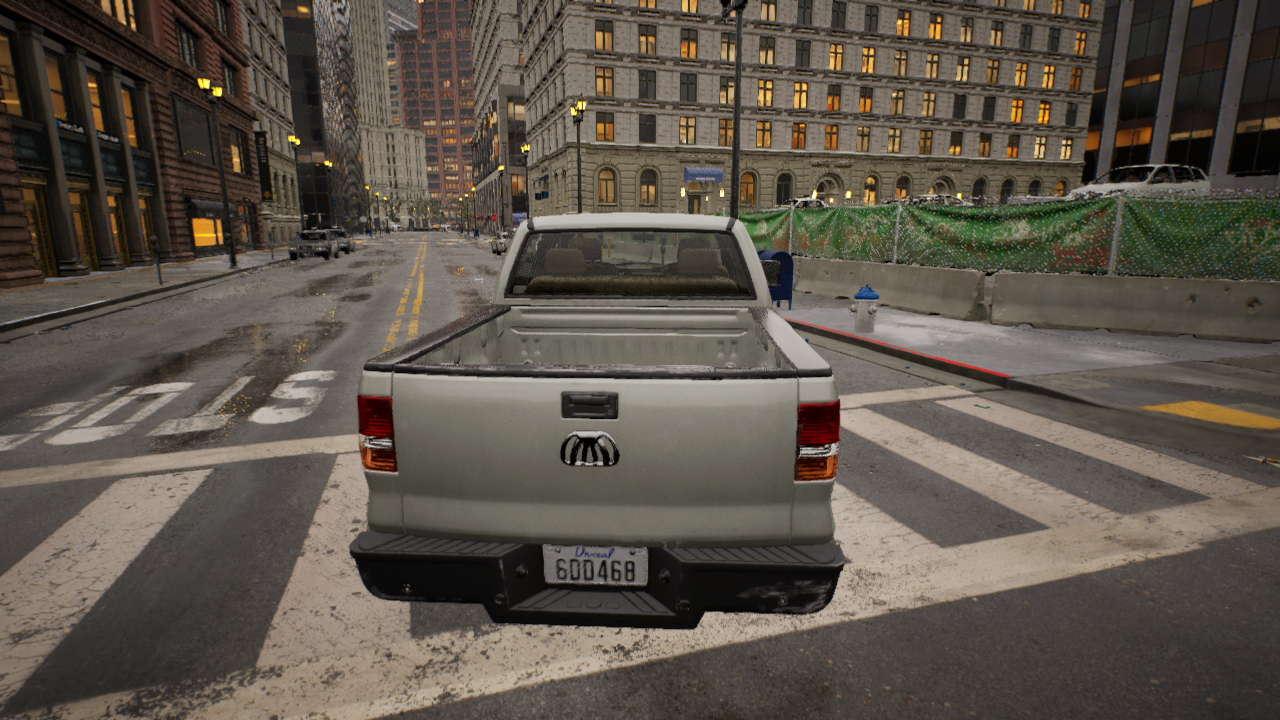
Venue: intersection
Lighting: golden hour
Vehicle rig: pickup